Interaction volume radius: 10 \u00c5
Interaction volume height: 20 \u00c5
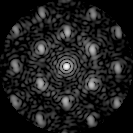
Disorder parameter: 0.4153